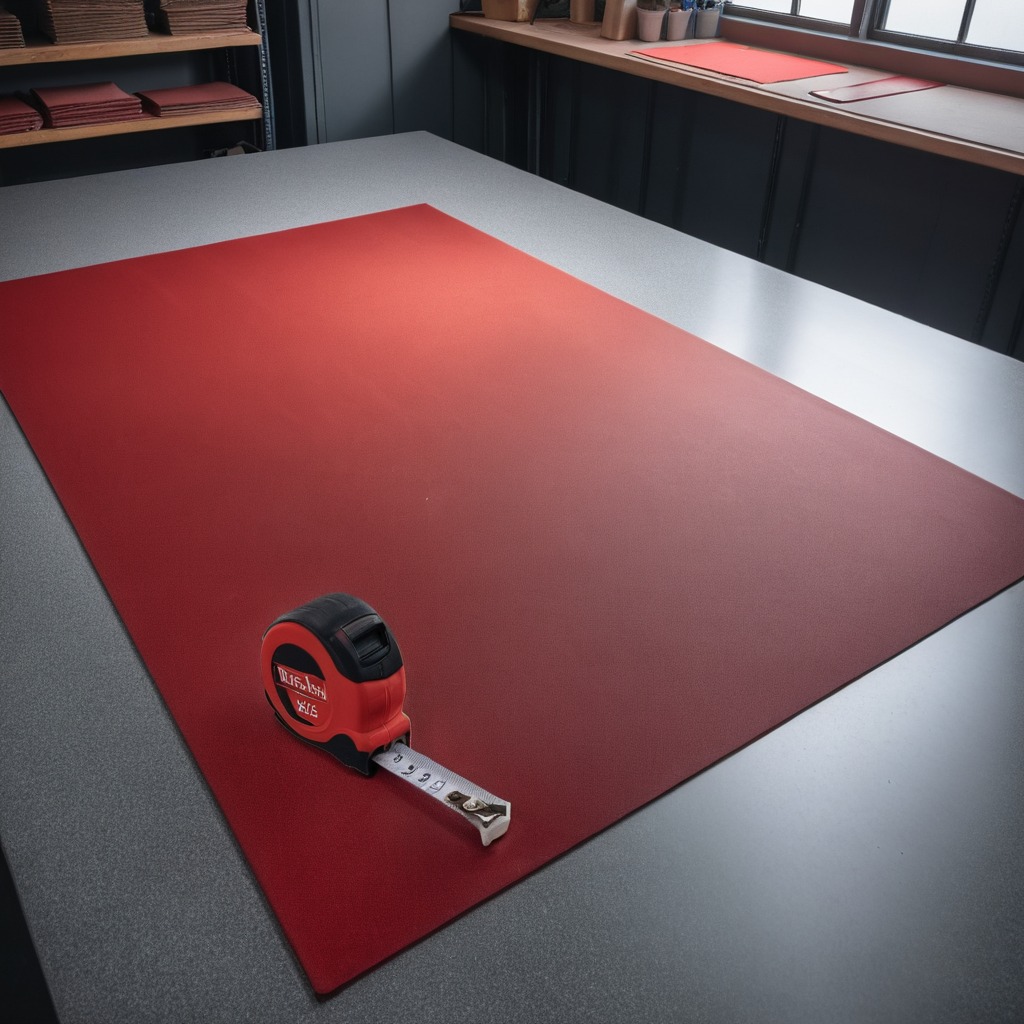
A measuring tape is lying on the clean granite tabletop inside a workshop under bright overhead lighting crisp shadows high clarity worn but beneath the mat.